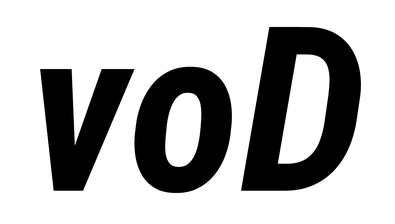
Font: Roboto-Italic_Condensed_Bold_Italic